Question: I'm working with a WPF menu and unfortunately whenever I go to set an Icon in Visual Studio designer I receive an exception error.
To work around this I'm trying to set the icon with XAML code, I have the following:
'''
<Menu Height="23" Name="menu1" VerticalAlignment="Top" BorderThickness="0" SnapsToDevicePixels="True" OverridesDefaultStyle="False" Opacity="1">
<MenuItem Header="Help">
<MenuItem Header="About">
<Image Source="Images/Help.png" />
</MenuItem>
</MenuItem>
</Menu>
'''
Unfortunately this creates the following scenario:

I've tried googling the issue but can't see where my XAML has gone wrong. I know this is simple, but I'm stuck!
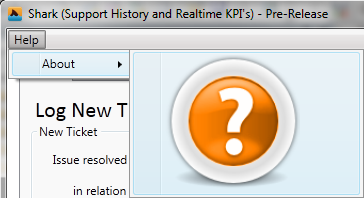
Answer: Is this what you want?
'''
<Menu Height="23" Name="menu1" VerticalAlignment="Top" BorderThickness="0" SnapsToDevicePixels="True" OverridesDefaultStyle="False" Opacity="1">
<MenuItem Header="Help">
<MenuItem Header="About">
<MenuItem.Icon>
<Image Source="Images/Help.png" />
</MenuItem.Icon>
</MenuItem>
</MenuItem>
</Menu>
'''